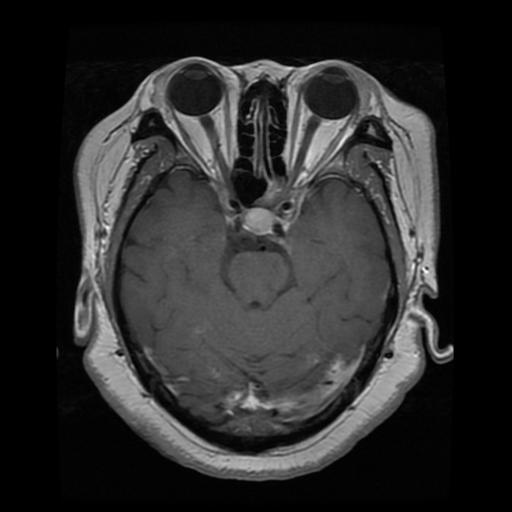
Label: pituitary